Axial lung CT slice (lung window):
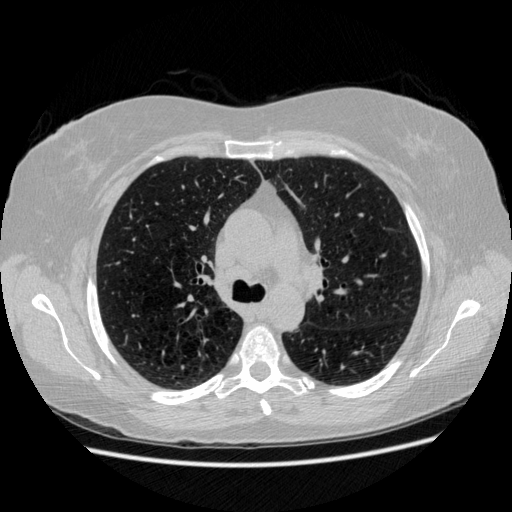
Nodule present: no